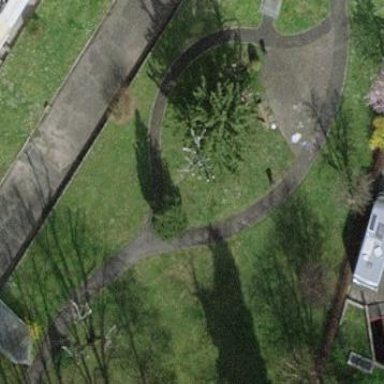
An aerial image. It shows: Lovely park for leisure and relaxation.